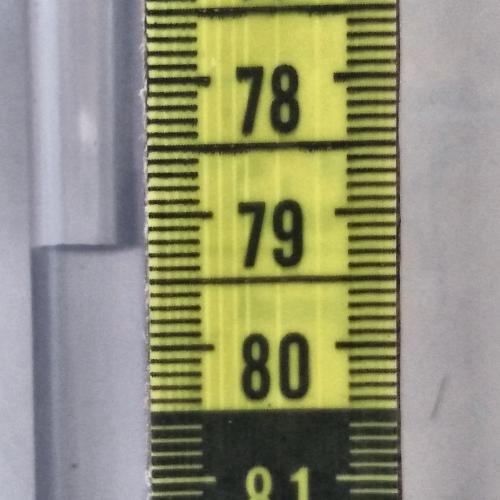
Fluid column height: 79.2 cm